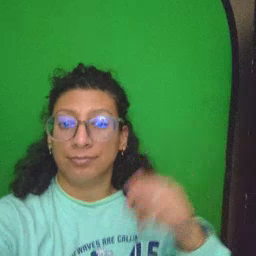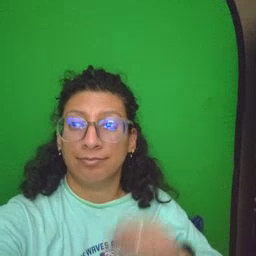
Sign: wake